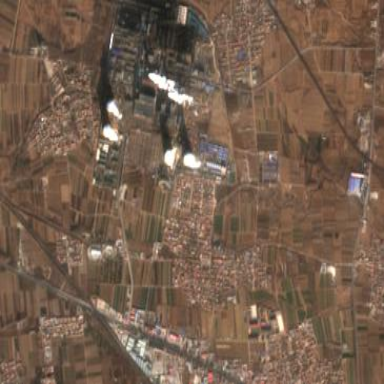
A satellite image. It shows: Industrial area with coal-powered plant.